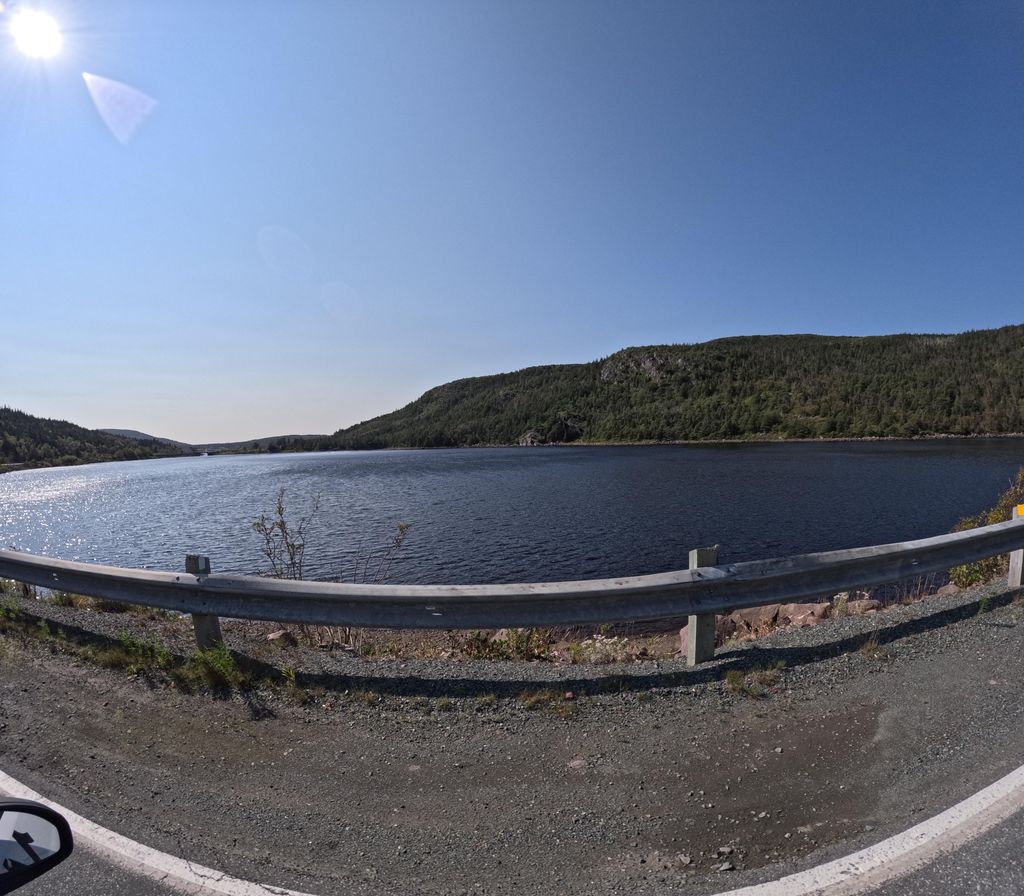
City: st_johns